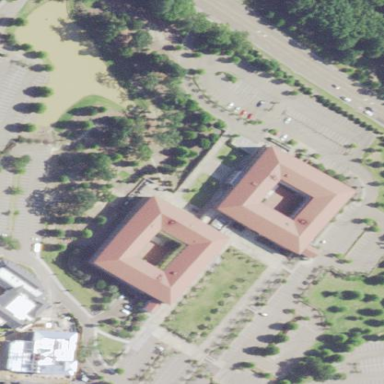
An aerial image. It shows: View of university building.